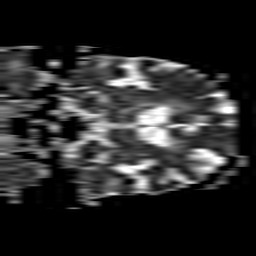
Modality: ADC
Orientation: coronal
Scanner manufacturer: philips
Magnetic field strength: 1.5 T
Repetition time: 3.398 s
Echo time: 0.06922 s